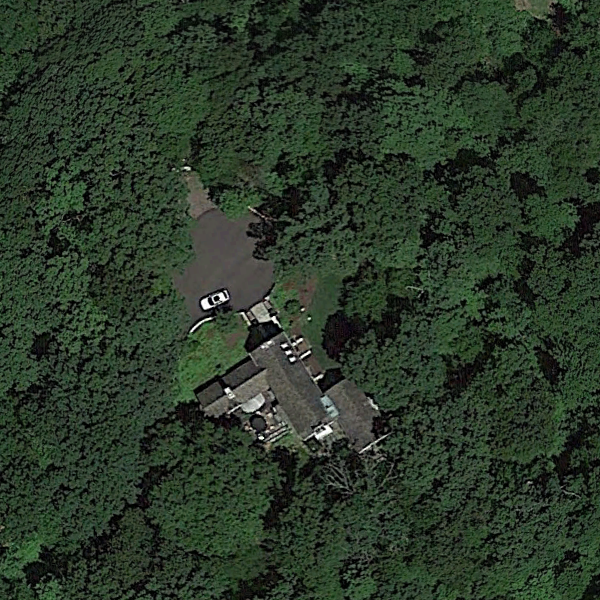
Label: SparseResidential